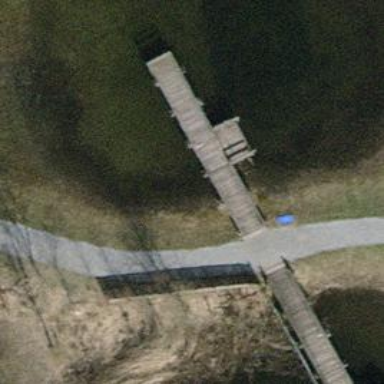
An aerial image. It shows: Path leading to bridge.